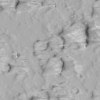
Atmospheric dust classification: not_dusty